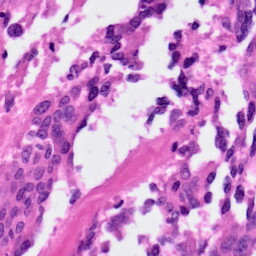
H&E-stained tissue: Ovarian